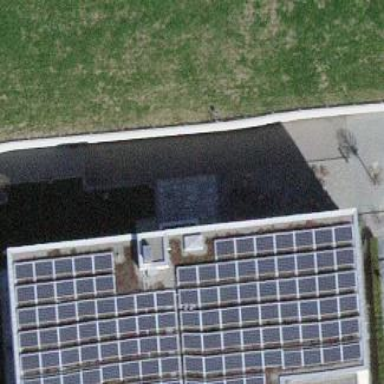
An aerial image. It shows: Solar power generator with photovoltaic panels.